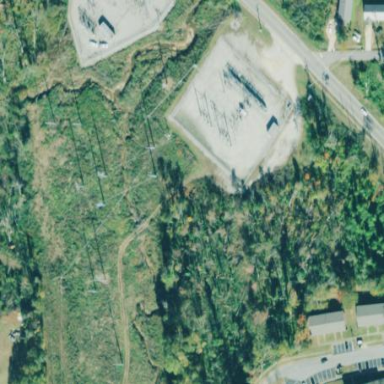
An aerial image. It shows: Distribution substation surrounded by fence.